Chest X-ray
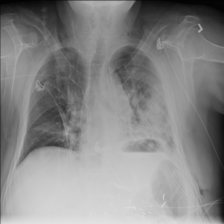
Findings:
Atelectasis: negative
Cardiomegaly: negative
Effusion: negative
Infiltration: negative
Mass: negative
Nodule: negative
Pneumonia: negative
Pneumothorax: negative
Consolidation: negative
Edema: negative
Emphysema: negative
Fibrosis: negative
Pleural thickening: negative
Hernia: negative